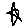
Label: star